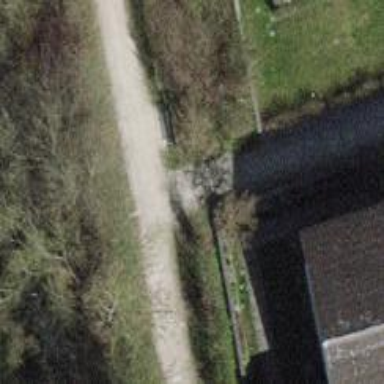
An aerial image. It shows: Gravel footway with tracktype of grade2.